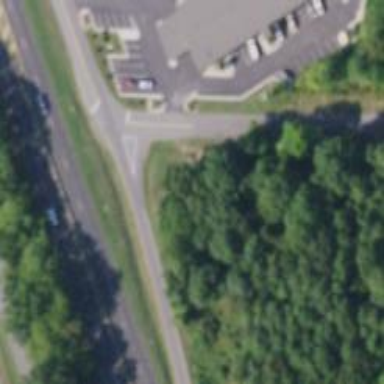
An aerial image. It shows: Asphalt trunk link road.